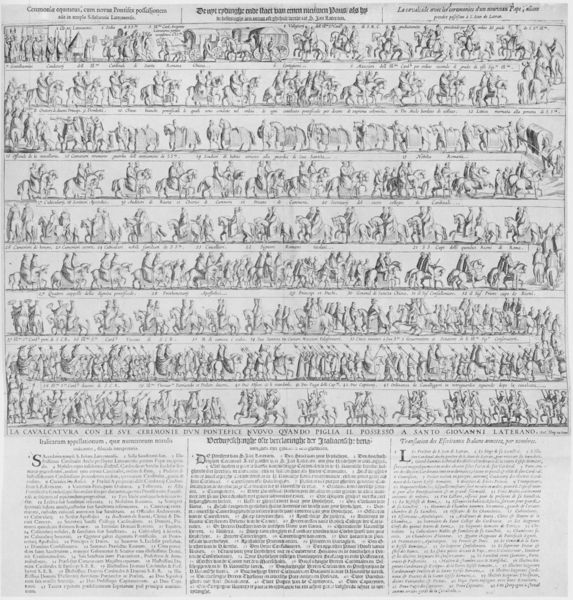
Titel: Ceremoniae equitatus, cum novus Pontifex possessionem adit in templo S. Iohannis Lateranensis.
Künstler: Antonio Tempesta
Standort: Wolfenbüttel
Institution: Herzog August Bibliothek
Schlagwörter: kampf, mann, weiß, menschen, grau, männer, schwarz, zeichnung, tiere, alt, bild, bauern, pferd, pferde, reiter, reiten, schrift, bilder, papier, zug, grafik, graphik, linien, spalten, kutsche, kutschen, wagen, krieg, soldaten, foto, karawane, buch, druck, druckgraphik, radierung, stich, titel, seite, illustration, schwarzweiß, text, zeitung, buchstaben, überschrift, reihe, ritter, armee, feldzug, heer, kämpfen, buchdruck, buchseite, reihen, reihung, antik, reise, richtung, lanzen, umzug, planwagen, zeilen, kupferstich, festzug, beschreibung, aufteilung, latein, reisen, italienisch, artikel, zeug, majuskel, illustrationen, überschirft, majuskeln, kamele, überschrfit, bildern, winzig, pfred, reiterzug, s, l, d, herrzug, unterweg, bewegung links, bewegung rechts, zweidrittel